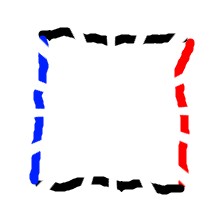
Shape: square